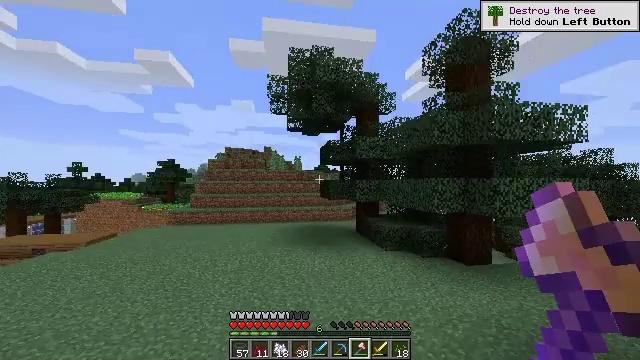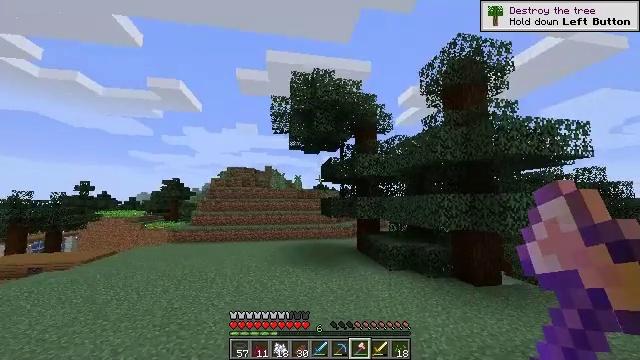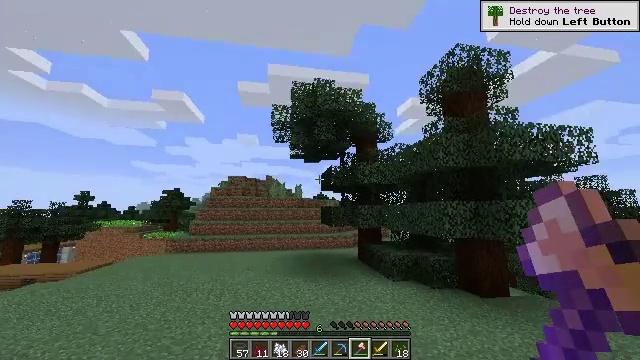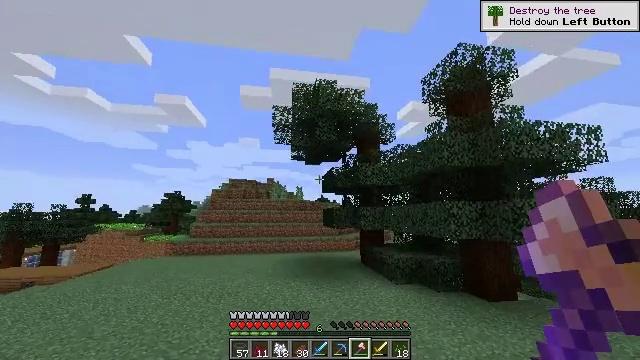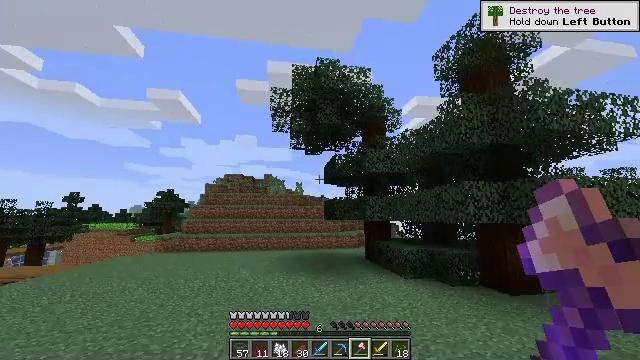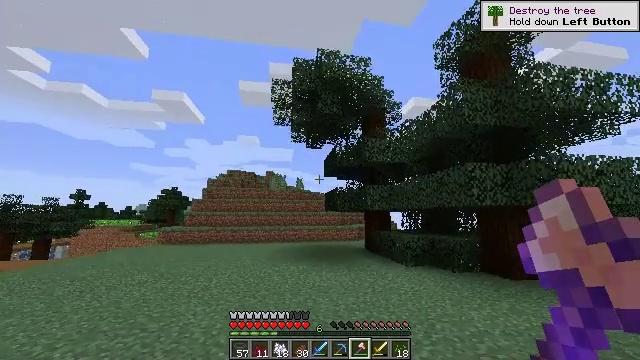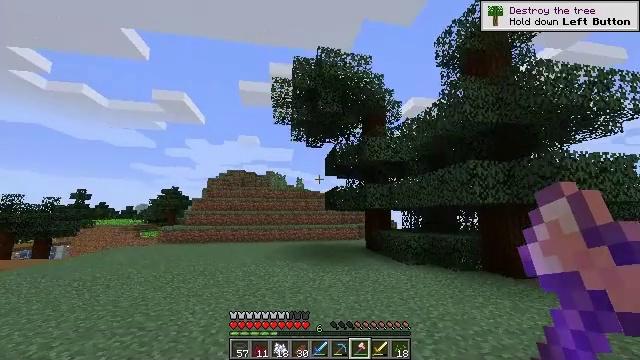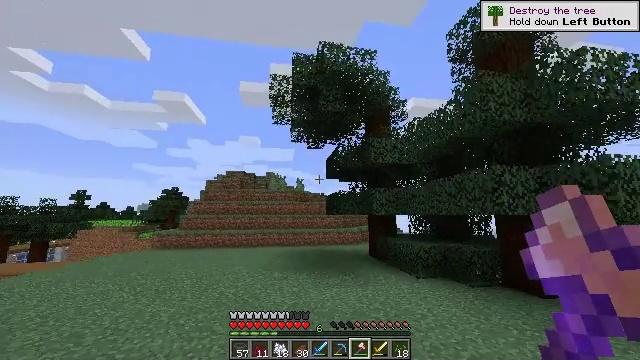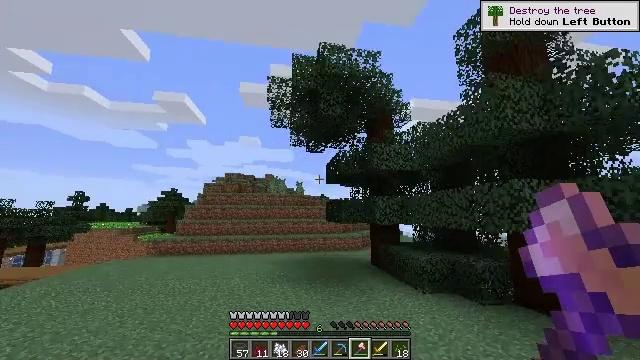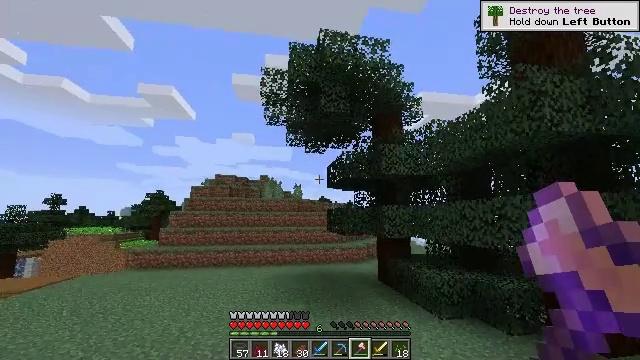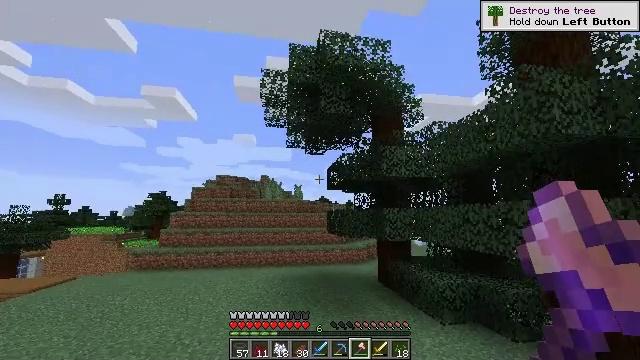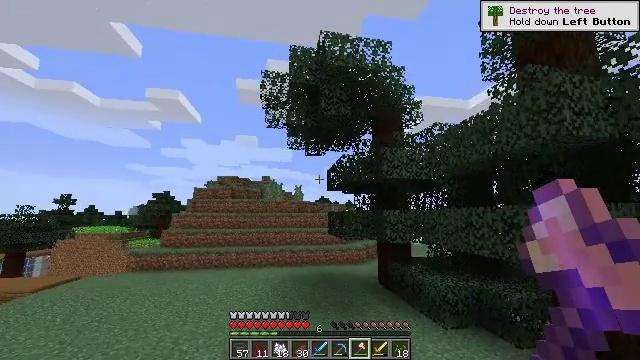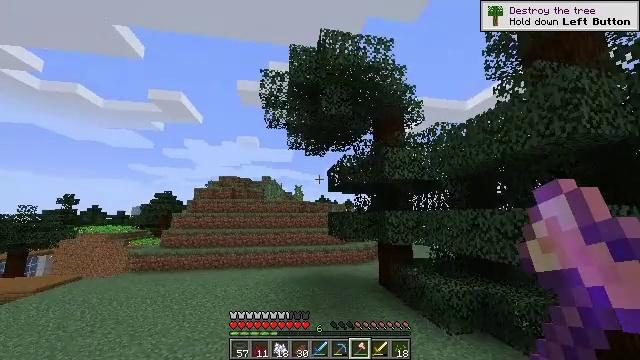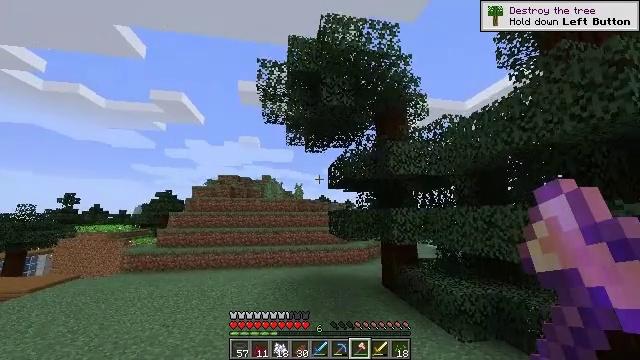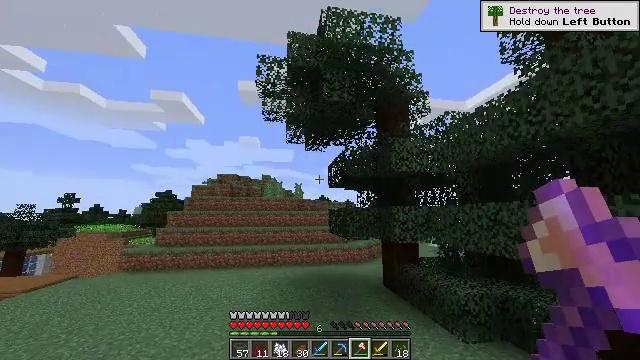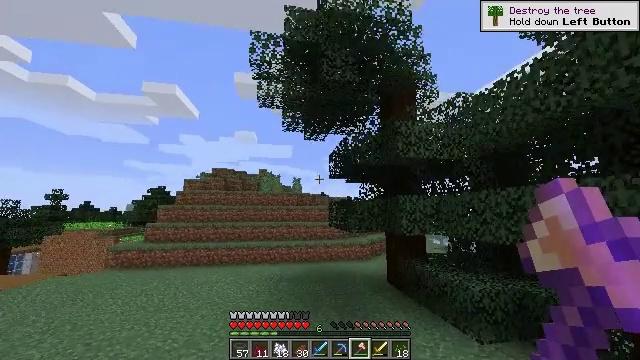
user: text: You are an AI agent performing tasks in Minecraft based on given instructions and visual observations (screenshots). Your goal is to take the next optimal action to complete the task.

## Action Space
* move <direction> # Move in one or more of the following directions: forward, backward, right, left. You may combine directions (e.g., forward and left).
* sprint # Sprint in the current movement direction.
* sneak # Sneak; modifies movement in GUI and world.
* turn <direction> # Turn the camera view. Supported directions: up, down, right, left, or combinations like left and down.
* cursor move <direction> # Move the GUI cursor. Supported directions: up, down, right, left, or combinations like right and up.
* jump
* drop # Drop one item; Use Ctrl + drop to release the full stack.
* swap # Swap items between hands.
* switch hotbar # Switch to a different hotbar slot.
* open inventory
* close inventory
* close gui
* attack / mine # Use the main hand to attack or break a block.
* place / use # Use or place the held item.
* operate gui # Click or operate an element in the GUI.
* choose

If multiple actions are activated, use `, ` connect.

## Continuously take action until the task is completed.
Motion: motion action
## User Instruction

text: Break the spruce leaves to clear the area.
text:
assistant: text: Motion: move forward, sprint, turn up, jump
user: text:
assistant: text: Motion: move forward, sprint, turn up, jump
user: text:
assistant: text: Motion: move forward, jump
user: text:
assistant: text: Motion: move forward, jump
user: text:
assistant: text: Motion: move forward, jump
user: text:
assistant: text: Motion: move forward, jump
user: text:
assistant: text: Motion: move forward, jump
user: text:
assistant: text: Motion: move forward, jump
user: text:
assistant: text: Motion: move forward, jump
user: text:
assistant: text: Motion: move forward, sprint, jump
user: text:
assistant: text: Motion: move forward, sprint, jump
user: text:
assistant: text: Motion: move forward, sprint, jump
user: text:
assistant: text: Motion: move forward, sprint, jump
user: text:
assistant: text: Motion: move forward, sprint, jump
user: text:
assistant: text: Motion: move forward, jump
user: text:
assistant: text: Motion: move forward, jump
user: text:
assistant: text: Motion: move forward, jump
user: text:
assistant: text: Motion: move forward, jump
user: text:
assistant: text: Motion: move forward, jump
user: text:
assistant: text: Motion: move forward, jump
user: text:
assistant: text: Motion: move forward, turn right and down, jump
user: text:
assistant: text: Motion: move forward, turn right, jump
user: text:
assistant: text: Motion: move forward, turn right, jump
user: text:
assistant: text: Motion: move forward, turn right, jump
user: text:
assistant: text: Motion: move forward, turn right, jump
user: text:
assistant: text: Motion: move forward, turn right
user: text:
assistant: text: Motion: move forward, turn right
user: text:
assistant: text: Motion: move forward, turn right
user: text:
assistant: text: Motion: move forward, turn right
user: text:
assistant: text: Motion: move forward, turn right